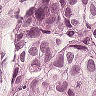
Metastatic tissue present: yes